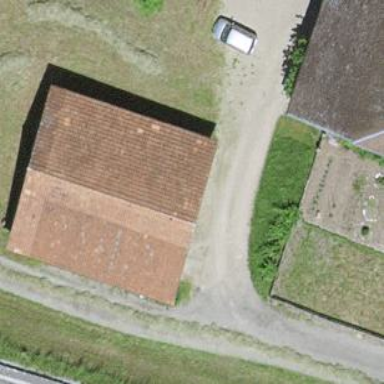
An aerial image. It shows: Rural barn.